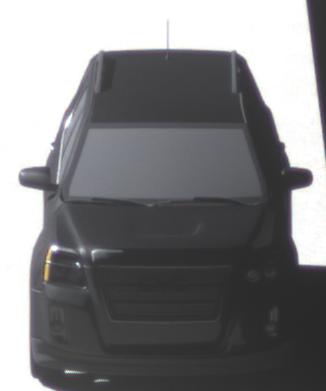
Make: GMC
Model: Terrain
Detailed model: Gen. 1
Model produced from: 2009
Model produced until: 2017
Doors: 5
Color: black
Road condition: dry road
Daytime: morning or afternoon
Contrast: high contrast